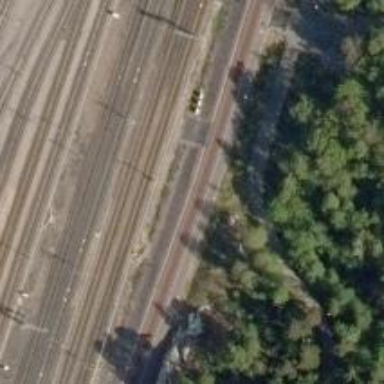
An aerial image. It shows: Balise along the railway.